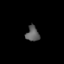
Tissue: lung
Cell type: Epithelial cells
Senescence score: 0.1998
Nuclear area (px): 196
Mean DAPI intensity: 94.633